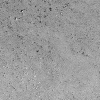
Atmospheric dust classification: not_dusty